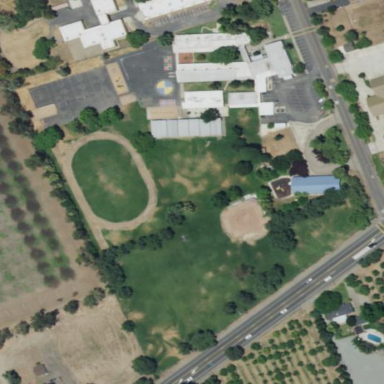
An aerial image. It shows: School.